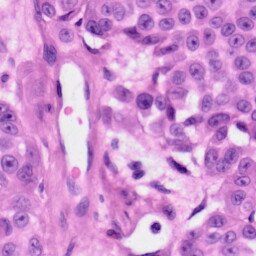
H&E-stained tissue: Skin